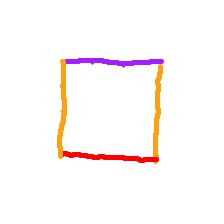
Shape: square